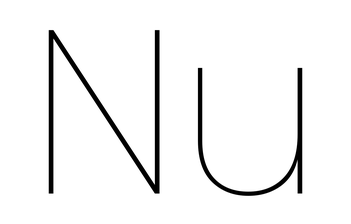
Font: Poppins-Thin